Interaction volume radius: 10 \u00c5
Interaction volume height: 25 \u00c5
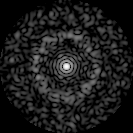
Disorder parameter: 0.8533